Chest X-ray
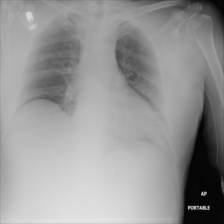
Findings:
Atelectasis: negative
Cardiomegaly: negative
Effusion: negative
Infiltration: negative
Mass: negative
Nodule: negative
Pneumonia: negative
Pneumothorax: negative
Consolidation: negative
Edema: negative
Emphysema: negative
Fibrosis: negative
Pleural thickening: negative
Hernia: negative